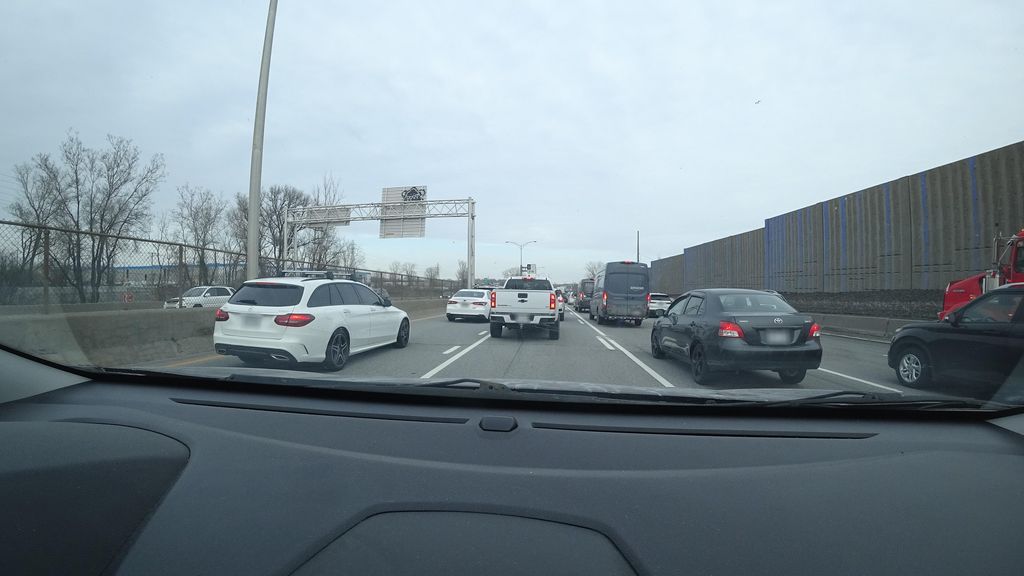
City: montreal